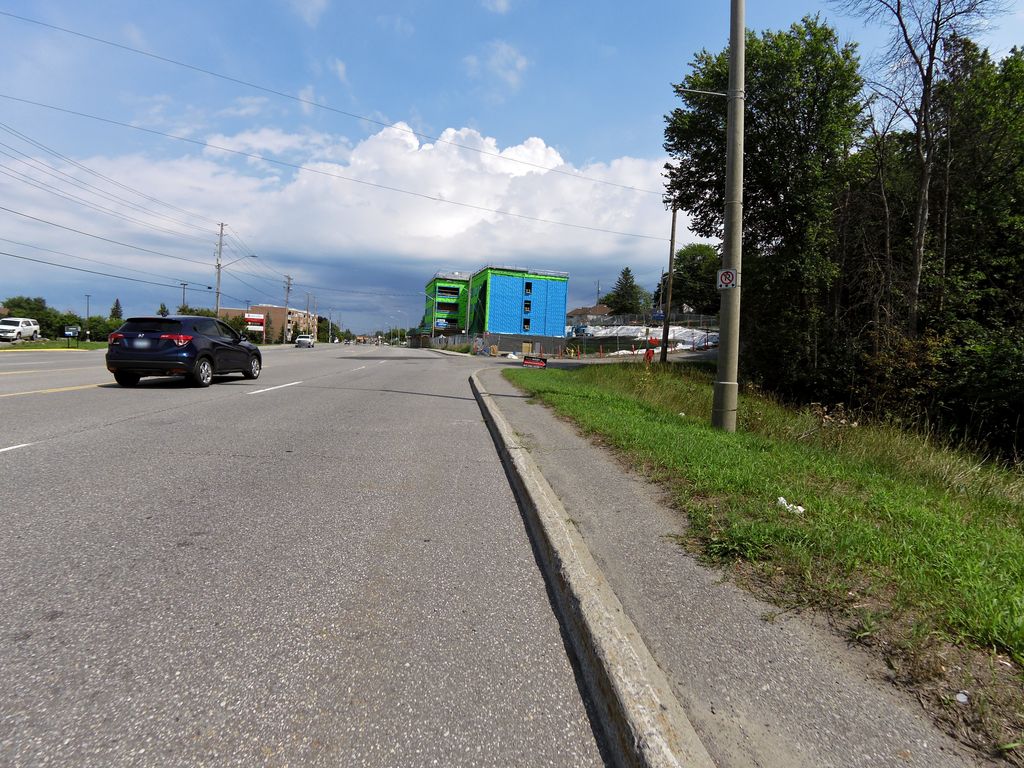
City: ottawa-gatineau